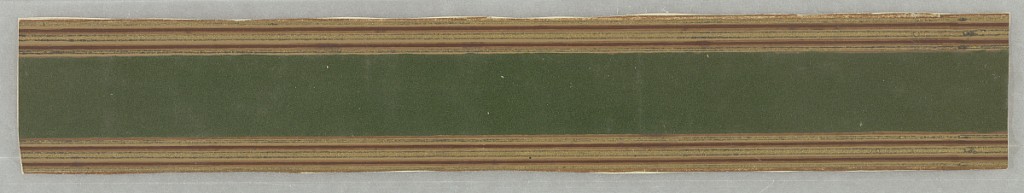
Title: Border
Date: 1850–1900
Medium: Block printed and flocked paper
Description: Printed architectural molding with gild edge bands at top and bottom edges, green flocked center band.

H# 177 (B)
H# 179 (A)
H# 180 (C)
H# 181 (D)